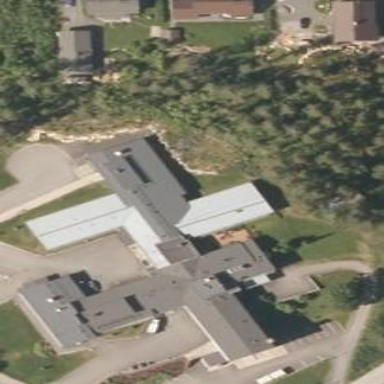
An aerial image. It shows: Hospital building.